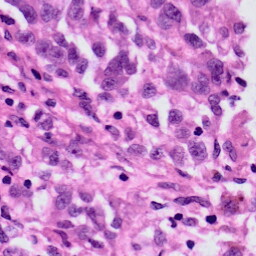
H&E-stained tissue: Skin